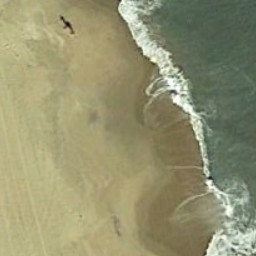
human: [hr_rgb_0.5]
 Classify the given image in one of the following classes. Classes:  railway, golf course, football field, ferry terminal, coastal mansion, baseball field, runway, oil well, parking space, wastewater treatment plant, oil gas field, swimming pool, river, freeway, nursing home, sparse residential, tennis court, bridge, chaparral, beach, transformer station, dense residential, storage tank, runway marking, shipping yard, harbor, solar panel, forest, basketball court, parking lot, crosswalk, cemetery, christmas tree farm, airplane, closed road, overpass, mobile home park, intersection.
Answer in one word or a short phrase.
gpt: beach